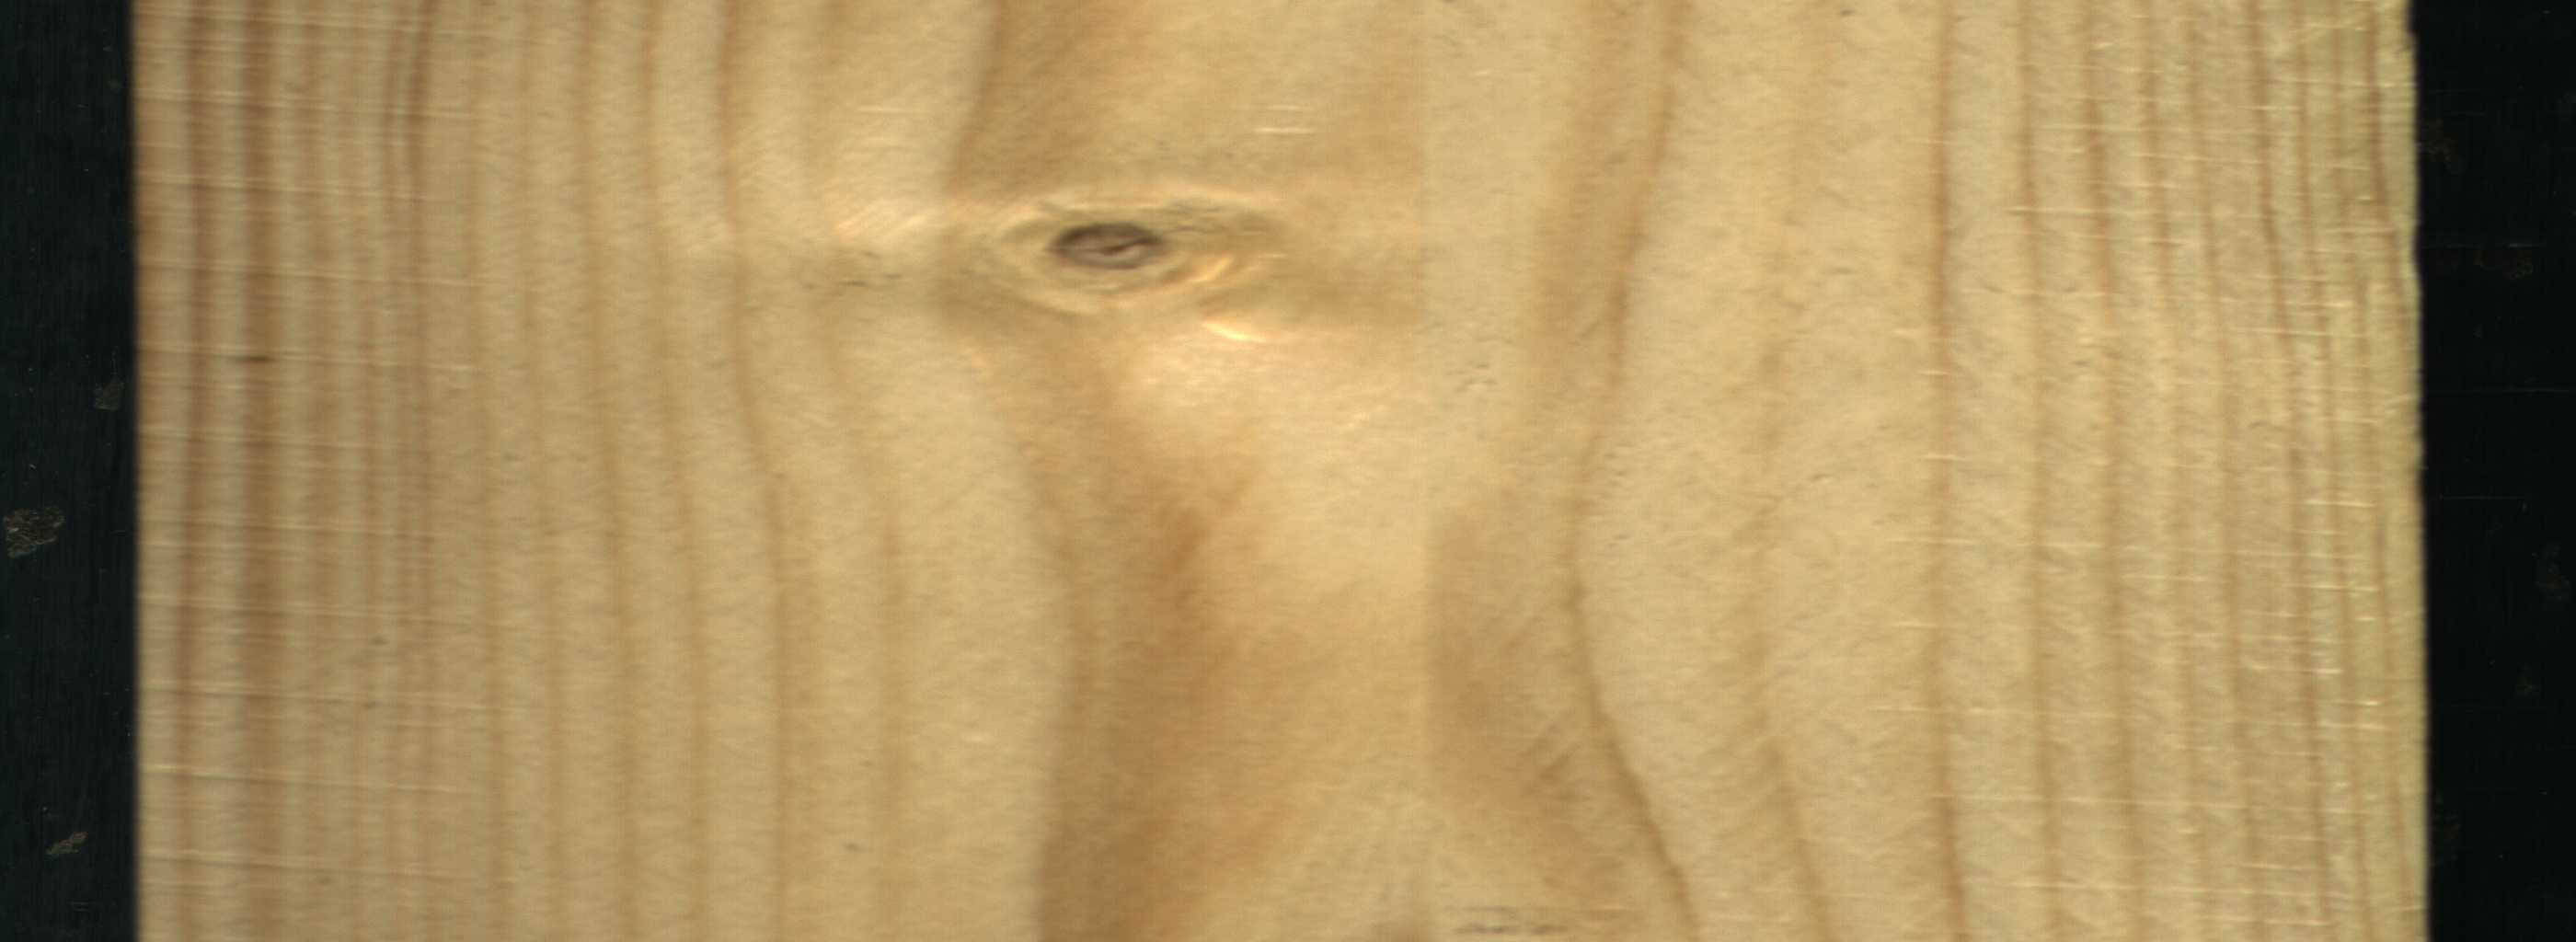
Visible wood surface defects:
Live_Knot